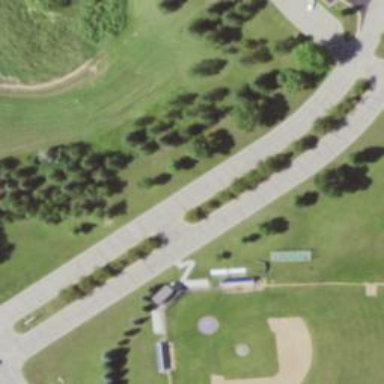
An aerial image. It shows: Disc golf hole.